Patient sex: F
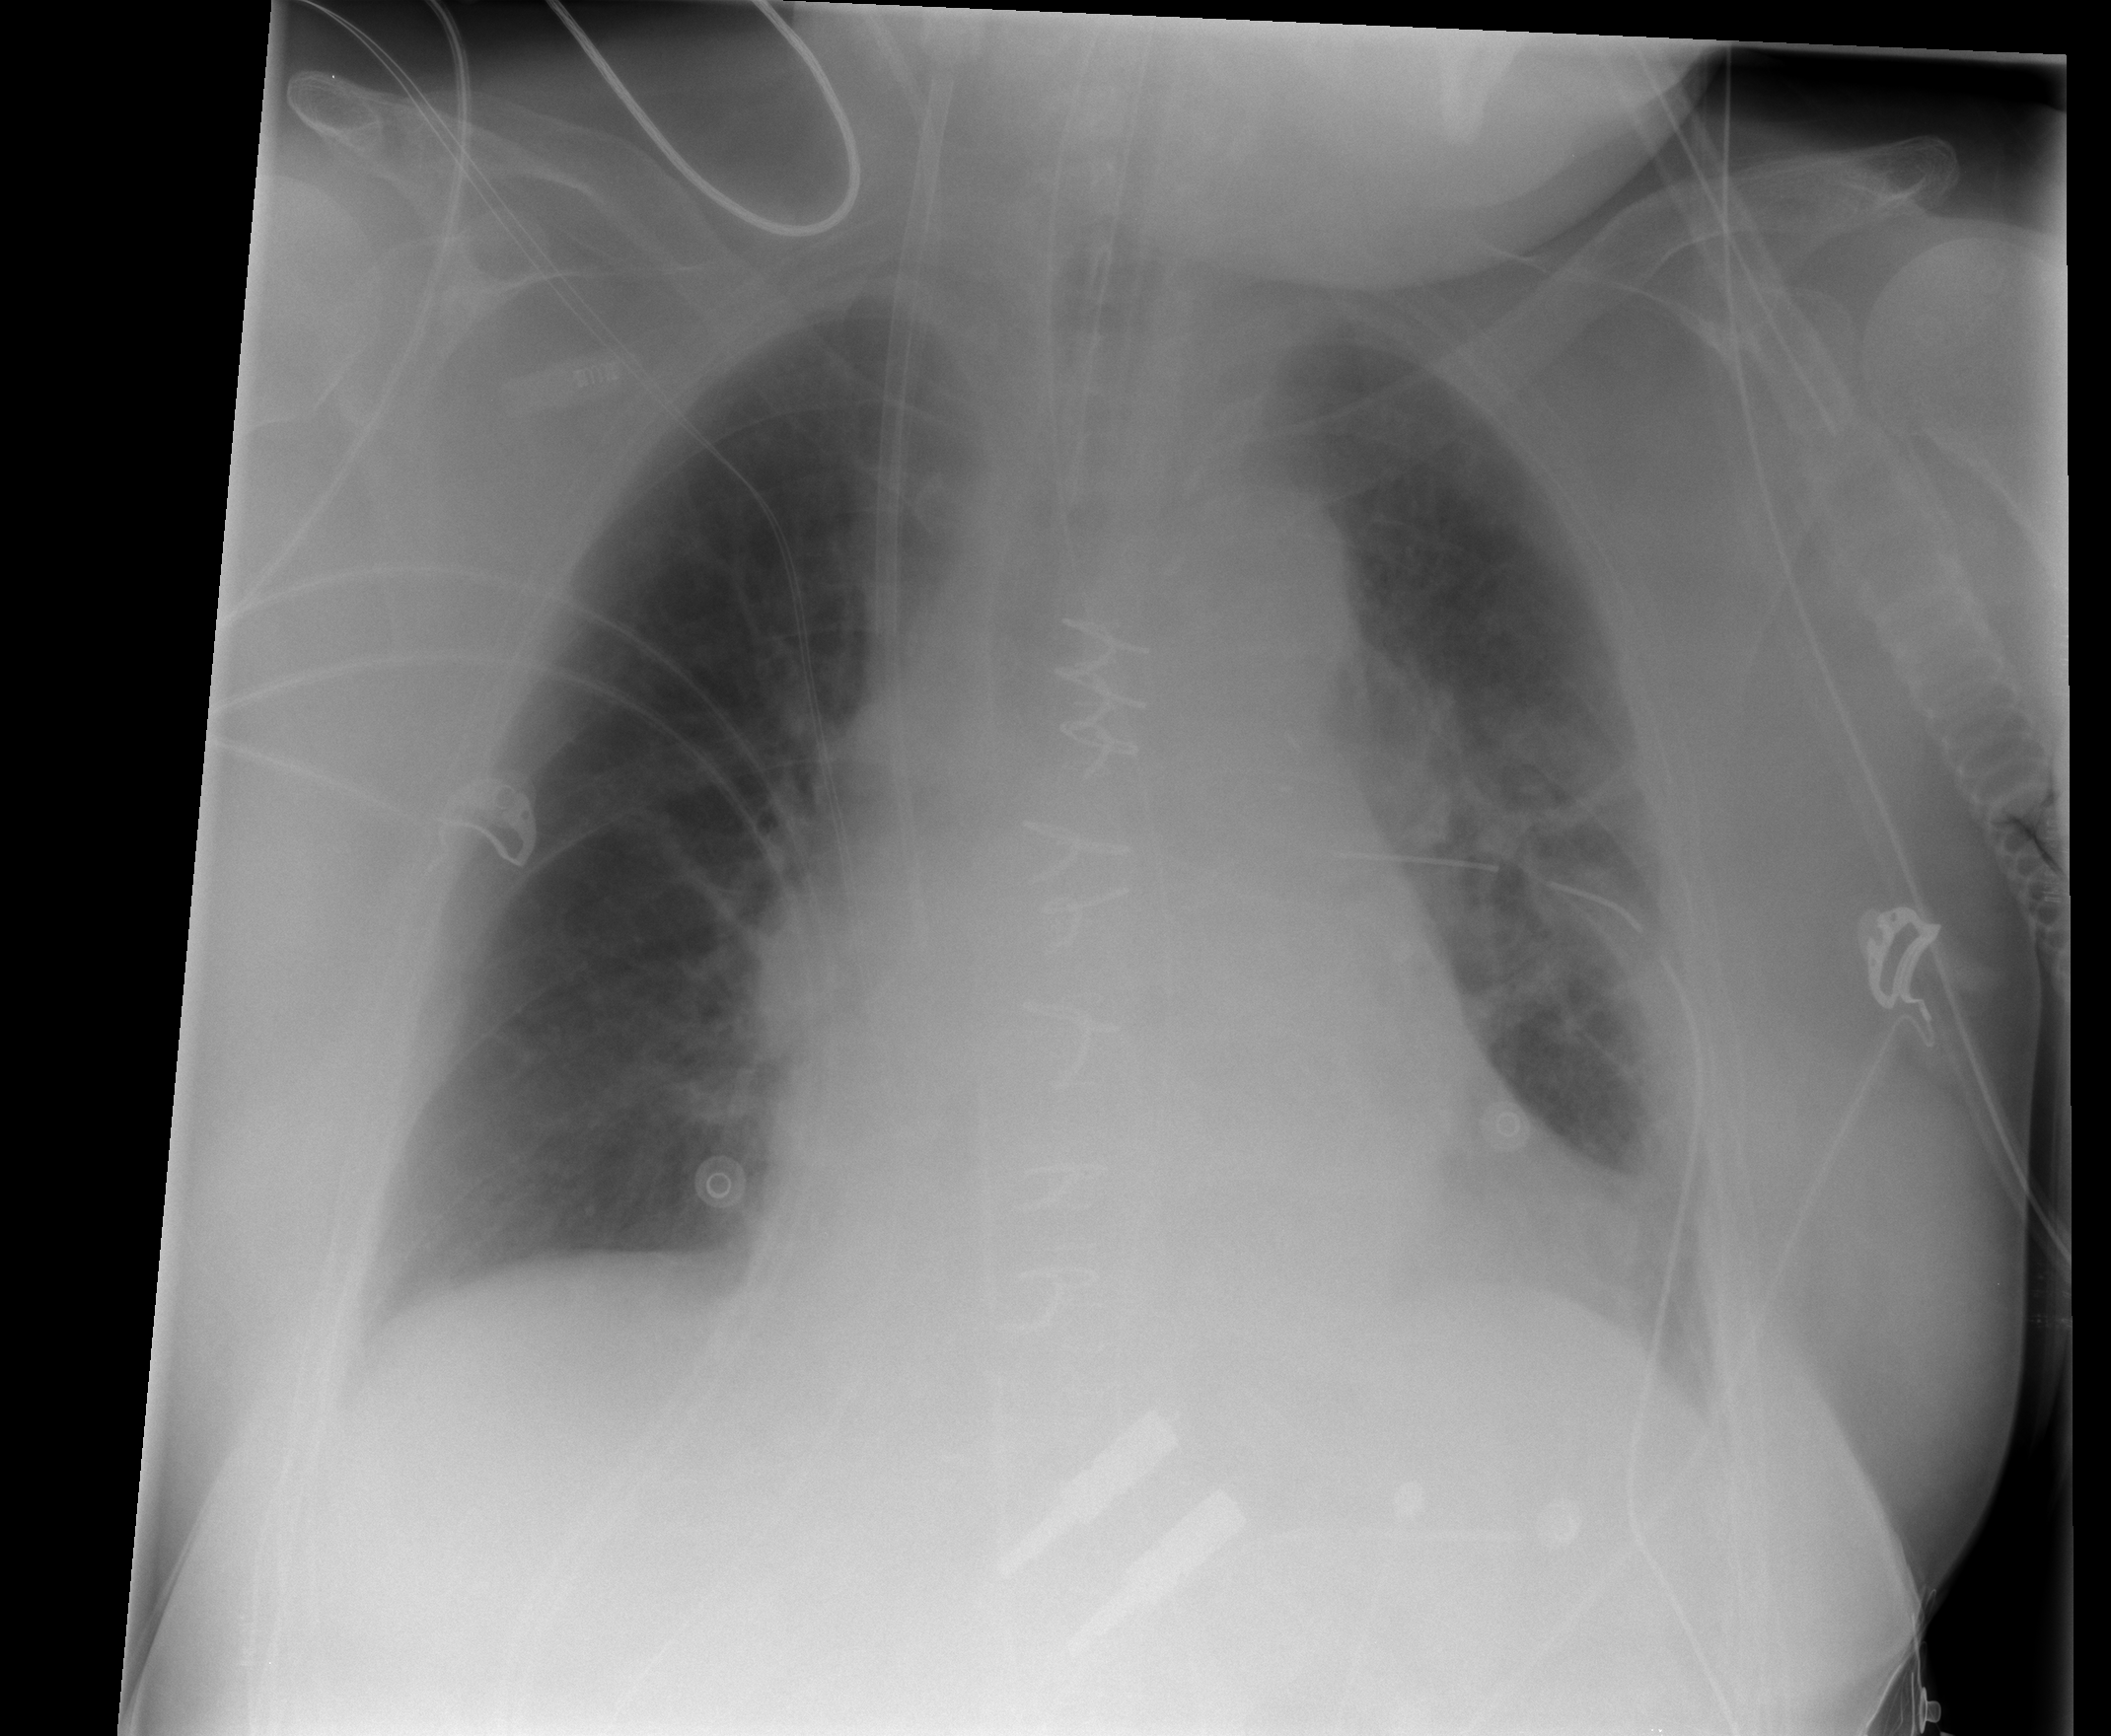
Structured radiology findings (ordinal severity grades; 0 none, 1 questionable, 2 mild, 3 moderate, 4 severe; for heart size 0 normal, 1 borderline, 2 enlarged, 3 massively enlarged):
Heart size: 2
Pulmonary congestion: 0
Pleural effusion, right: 0
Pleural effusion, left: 0
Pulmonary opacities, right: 0
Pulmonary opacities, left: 2
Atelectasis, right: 0
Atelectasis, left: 0